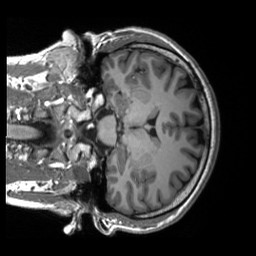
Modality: T1w
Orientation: coronal
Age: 31
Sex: male
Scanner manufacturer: siemens
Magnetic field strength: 3 T
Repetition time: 2.53 s
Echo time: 0.00219 s